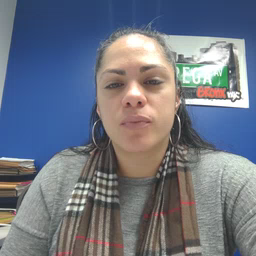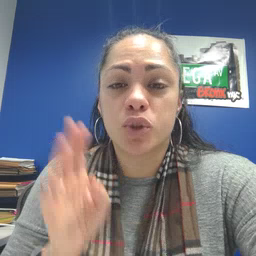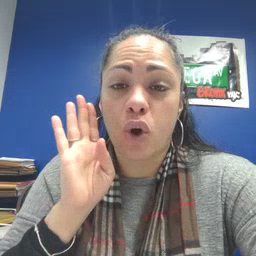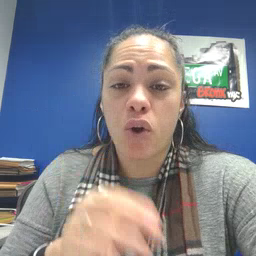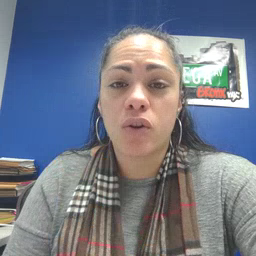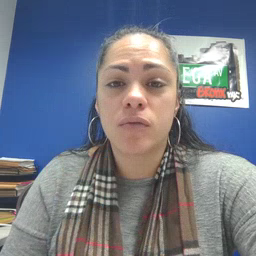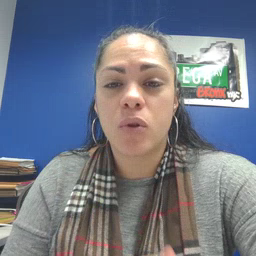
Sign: dog